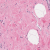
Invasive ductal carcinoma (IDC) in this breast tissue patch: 0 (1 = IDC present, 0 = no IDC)